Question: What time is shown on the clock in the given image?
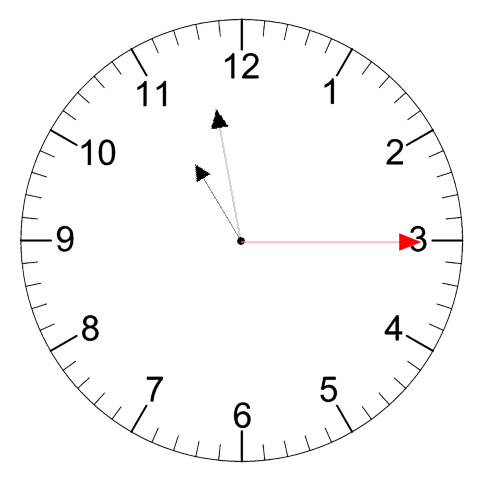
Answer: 10:58:15